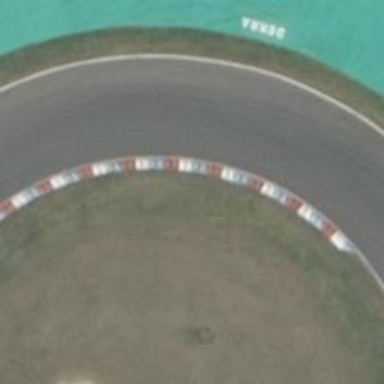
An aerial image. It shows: Kerb raceway.